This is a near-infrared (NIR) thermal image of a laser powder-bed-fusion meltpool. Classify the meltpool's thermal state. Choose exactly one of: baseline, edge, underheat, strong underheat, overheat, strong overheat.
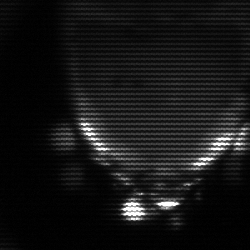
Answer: edge